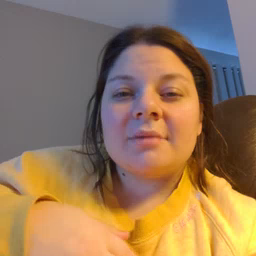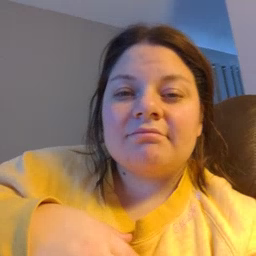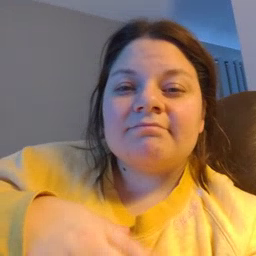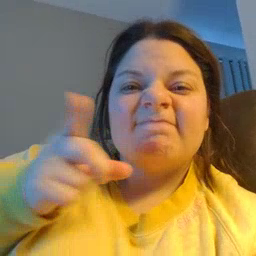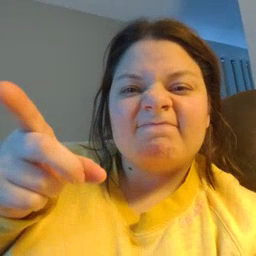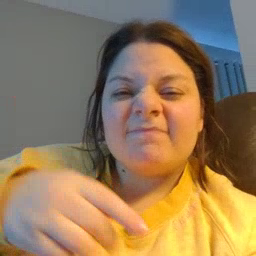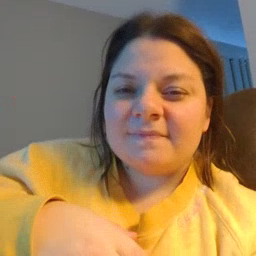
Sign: hesheit